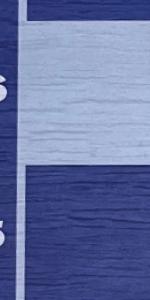
Label: Empty